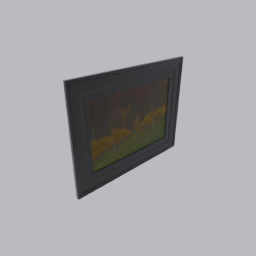
Label: decoration